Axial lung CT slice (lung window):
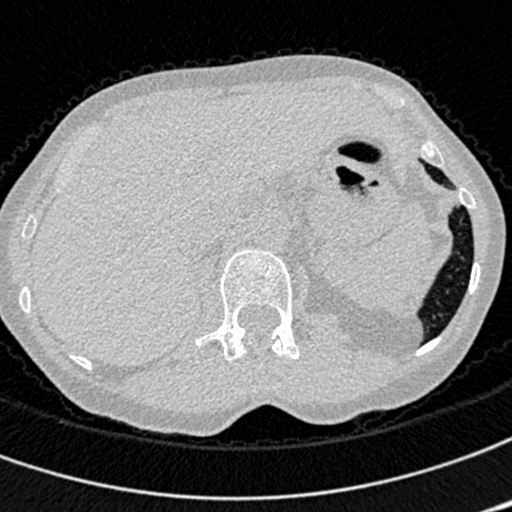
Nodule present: no